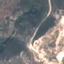
Land use / land cover class: HerbaceousVegetation